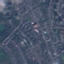
Land use / land cover: Residential